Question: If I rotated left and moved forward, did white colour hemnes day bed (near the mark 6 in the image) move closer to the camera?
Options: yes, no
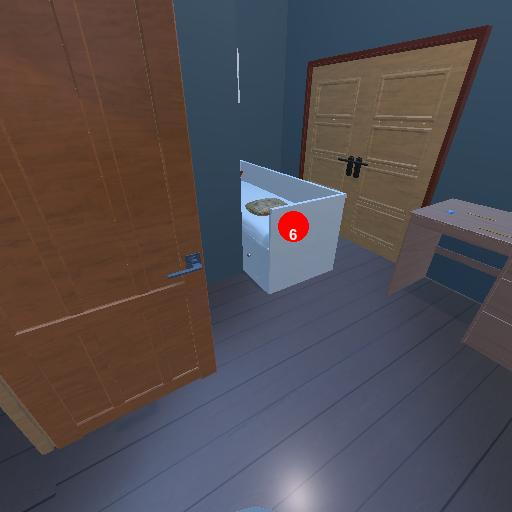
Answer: yes